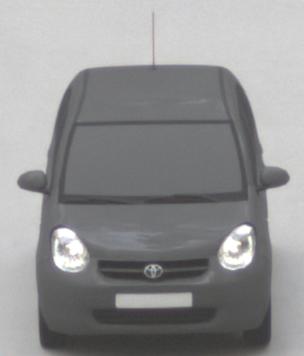
Make: Toyota
Model: Passo
Detailed model: Toyota Passo X Yururi
Model produced from: 2010
Model produced until: 2016
Doors: 5
Color: gray
Road condition: dry road
Daytime: morning or afternoon
Contrast: low contrast